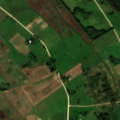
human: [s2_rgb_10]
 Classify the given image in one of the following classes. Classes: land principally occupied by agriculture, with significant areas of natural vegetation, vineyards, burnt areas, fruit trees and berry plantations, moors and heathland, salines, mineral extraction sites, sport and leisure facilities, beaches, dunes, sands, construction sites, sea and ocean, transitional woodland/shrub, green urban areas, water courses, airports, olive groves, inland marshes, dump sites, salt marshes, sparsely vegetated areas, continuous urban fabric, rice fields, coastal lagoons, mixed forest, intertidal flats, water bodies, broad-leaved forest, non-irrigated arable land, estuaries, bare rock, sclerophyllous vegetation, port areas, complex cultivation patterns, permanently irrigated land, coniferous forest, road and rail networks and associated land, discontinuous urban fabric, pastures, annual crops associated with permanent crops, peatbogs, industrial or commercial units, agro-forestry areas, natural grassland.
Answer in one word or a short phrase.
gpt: non-irrigated arable land, pastures, complex cultivation patterns, mixed forest